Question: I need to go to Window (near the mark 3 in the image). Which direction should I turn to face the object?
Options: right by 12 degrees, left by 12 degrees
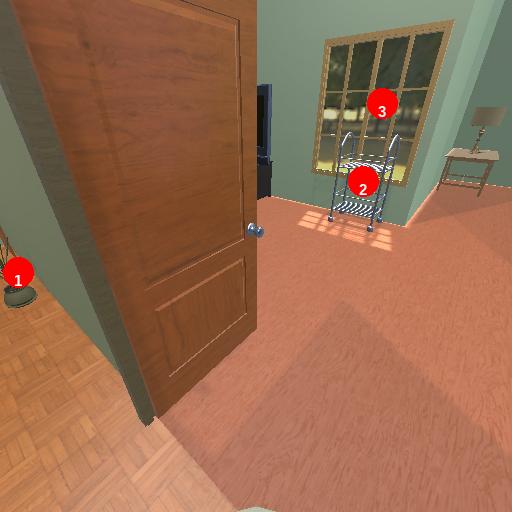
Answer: right by 12 degrees